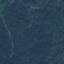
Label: Forest